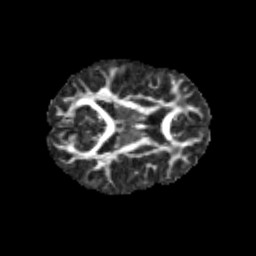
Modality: FA
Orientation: axial
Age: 10
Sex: male
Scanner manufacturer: siemens
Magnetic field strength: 3 T
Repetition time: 3.8 s
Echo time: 0.07 s